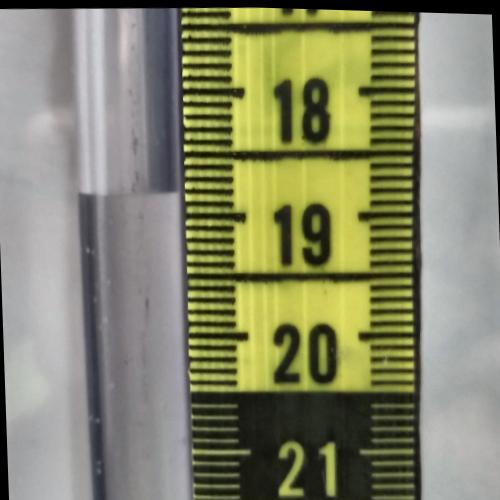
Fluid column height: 18.8 cm